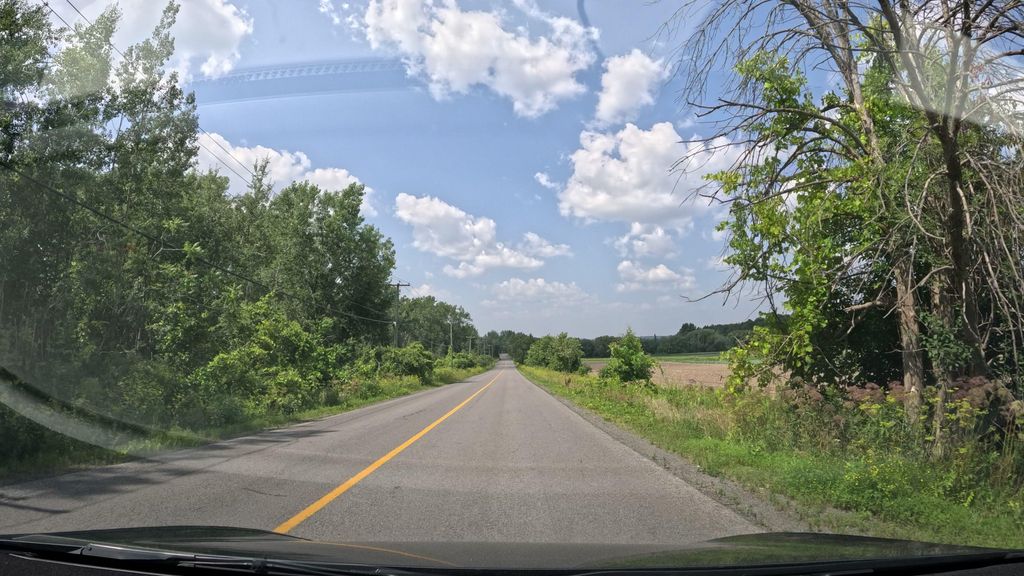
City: montreal